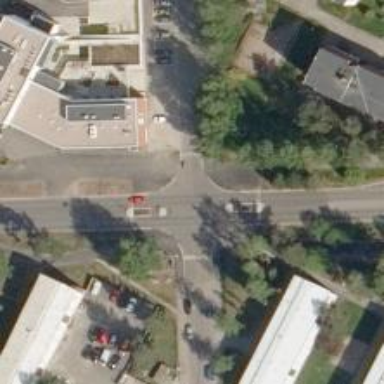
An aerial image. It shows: Asphalt cycleway with crossing.